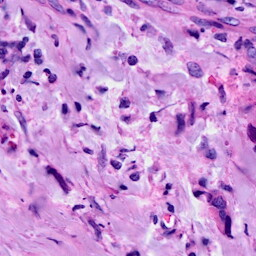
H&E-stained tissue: Breast